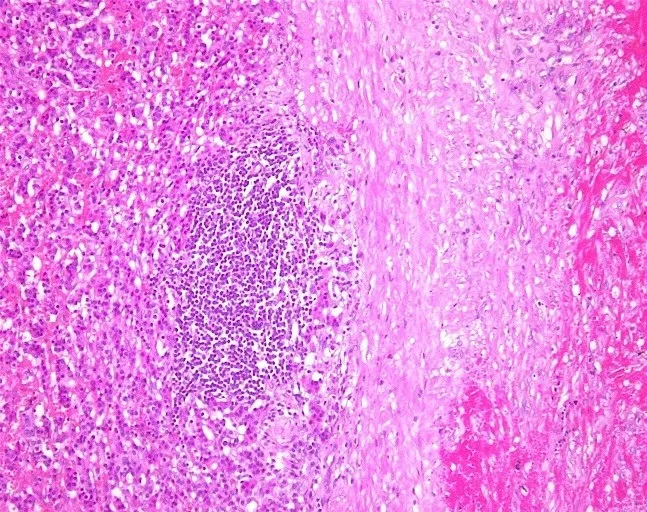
Histological examination of the tumour showed a well circumscribed mass (center).
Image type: pathology (pas)